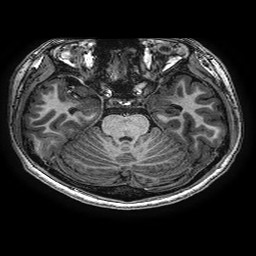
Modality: T1w
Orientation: coronal
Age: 16
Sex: female
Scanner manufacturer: ge
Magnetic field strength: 3 T
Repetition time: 0.00766 s
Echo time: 0.003476 s